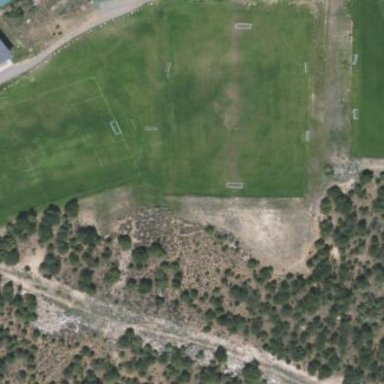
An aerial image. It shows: Soccer pitch for leisure land activities.